Interaction volume radius: 10 \u00c5
Interaction volume height: 30 \u00c5
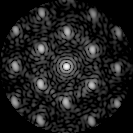
Disorder parameter: 0.3261